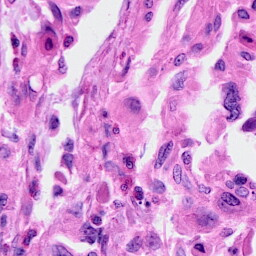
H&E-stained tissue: Cervix